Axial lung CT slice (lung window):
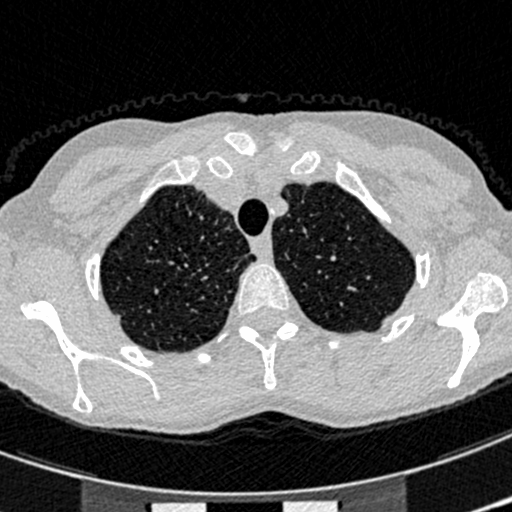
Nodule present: no